Question: Can we change default yellow focus that will appear when 'ListView' items end while scrolling. I want to change that focus color to some blue. How to achieve this? Thanks In Advance.

Edit:
seems there are
'''
public void setOverscrollFooter (Drawable footer)
'''
and
'''
public void setOverscrollHeader (Drawable header)
'''
from API levl 9. But still no luck with them.
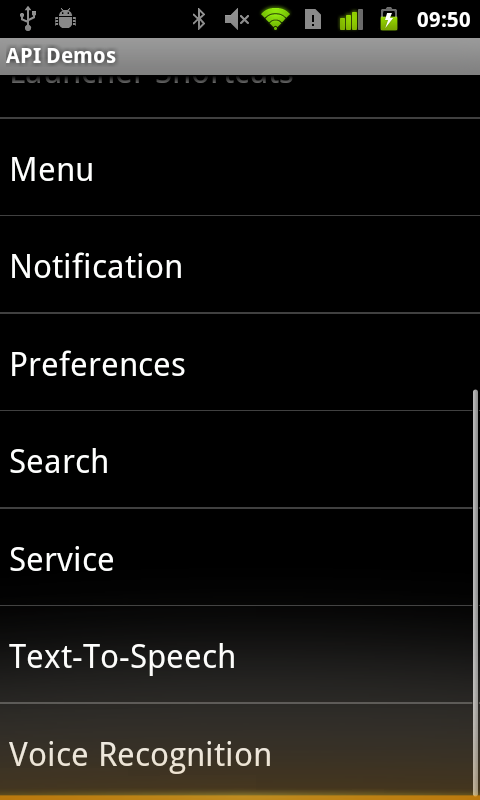
Answer: Use this in XML File.
'''
android:overScrollMode="never"
'''